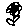
Label: flower